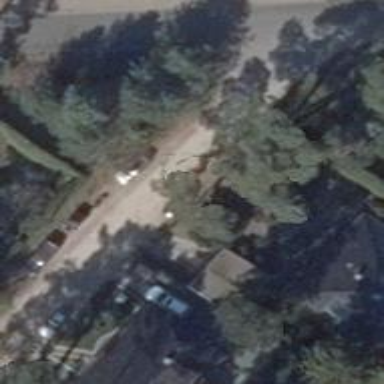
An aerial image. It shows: Residential road with compacted surface.